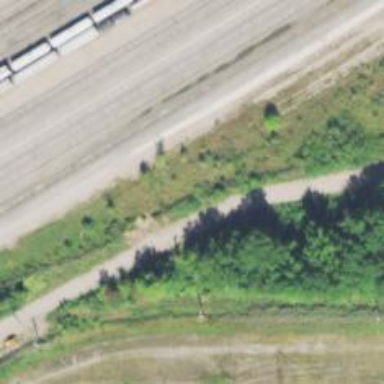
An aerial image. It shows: Railway yard used for manifest purposes.